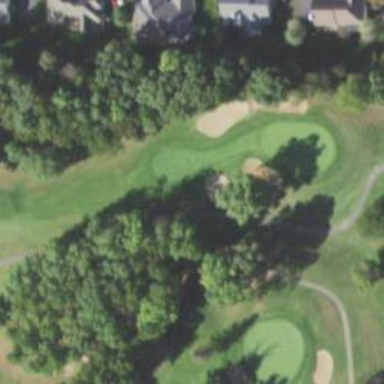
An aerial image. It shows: Golf cartpath service road with grade1 asphalt surface.